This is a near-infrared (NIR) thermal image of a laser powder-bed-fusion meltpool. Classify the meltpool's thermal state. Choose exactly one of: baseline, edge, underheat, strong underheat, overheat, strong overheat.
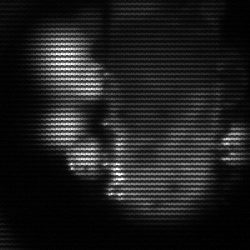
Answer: strong underheat